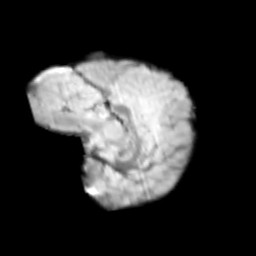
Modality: T2w
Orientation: sagittal
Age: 9
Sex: female
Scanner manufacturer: siemens
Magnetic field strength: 3 T
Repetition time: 3.8 s
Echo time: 0.07 s